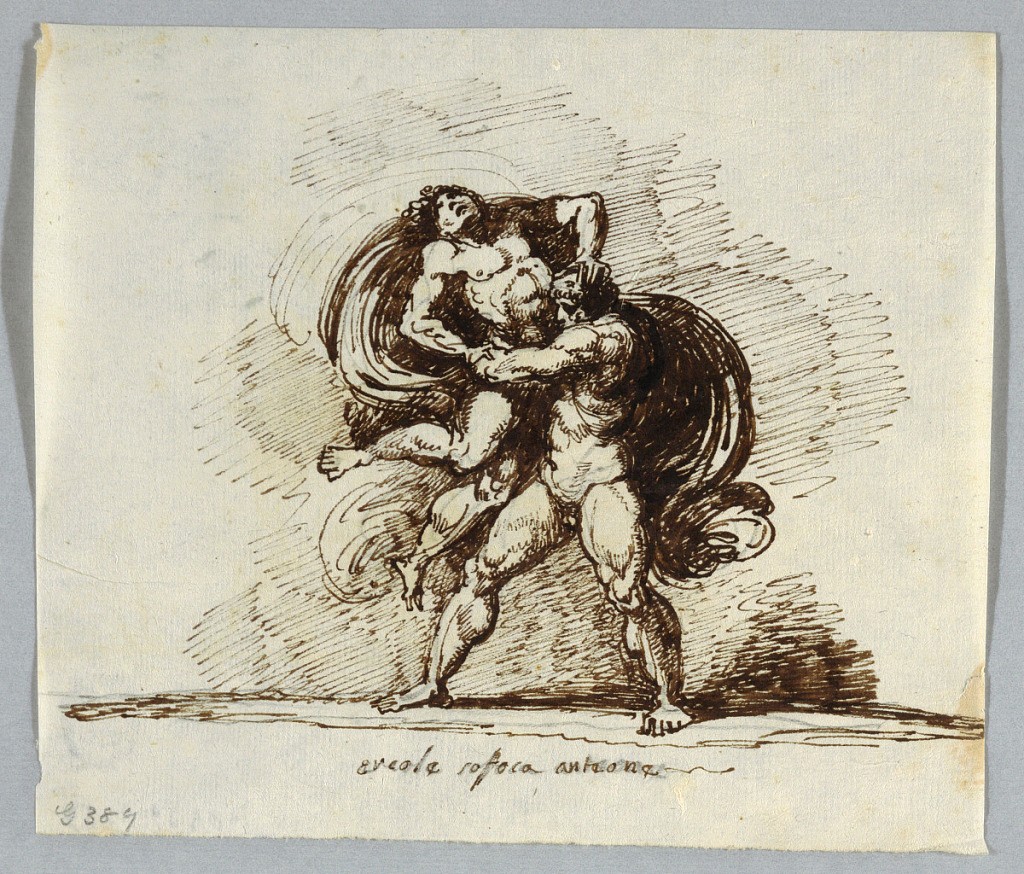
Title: Hercules and Antaeus
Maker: Felice Giani, Italian, 1758–1823
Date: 1805
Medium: Pen and brown ink over traces of graphite on cream laid paper
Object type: Drawing
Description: Antaeus at left.